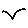
Label: bird